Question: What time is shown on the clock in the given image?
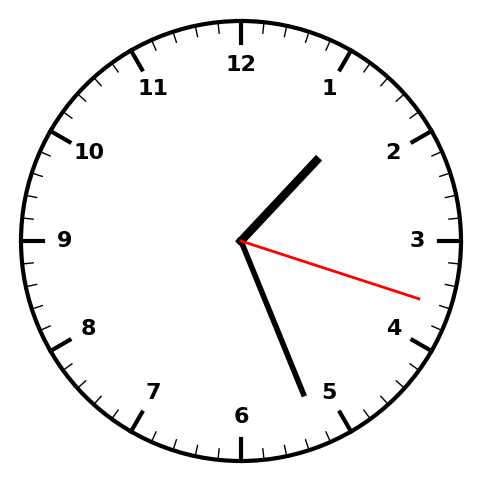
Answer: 01:26:18